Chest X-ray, AP view. Patient: 53 years old, sex M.
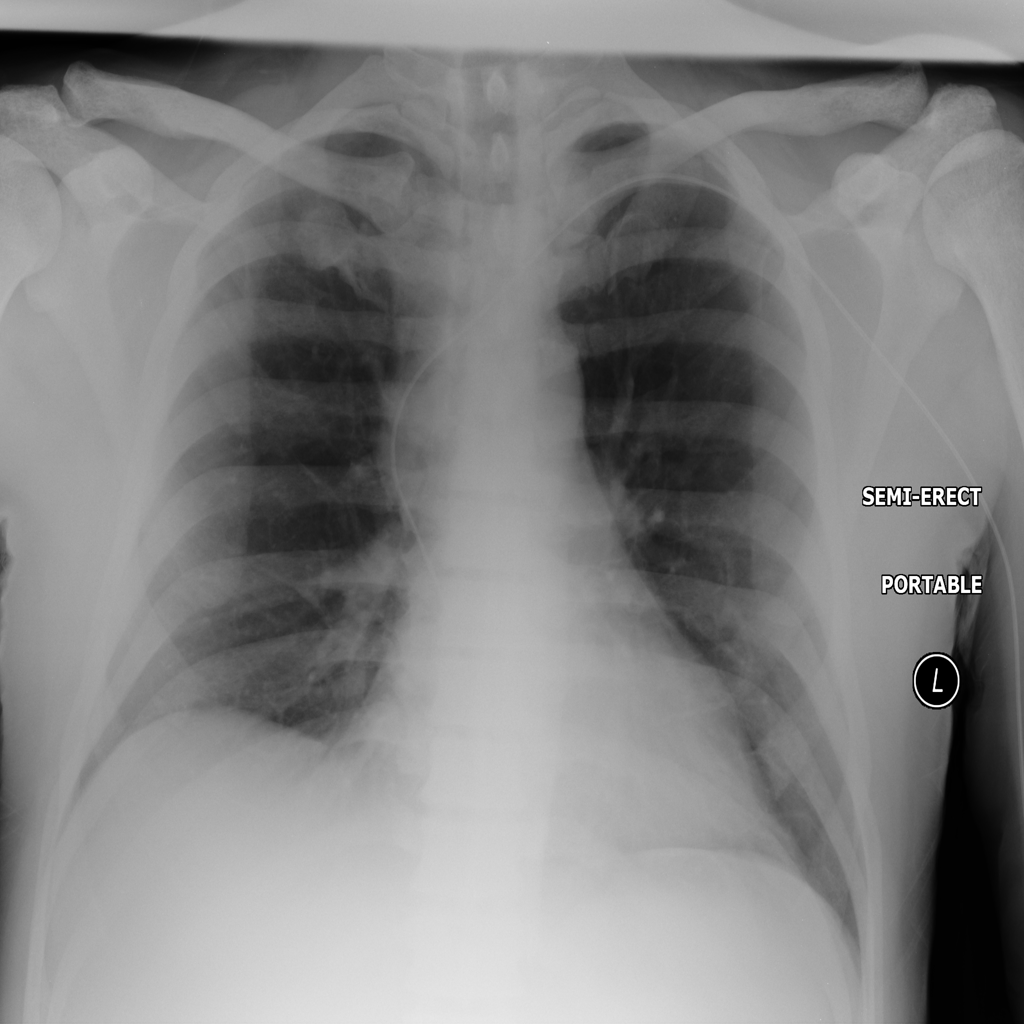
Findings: No Finding